高三 · 组合数学
(12 分) 按照下列要求, 分别求有多少种不同的方法? 用数字作答)

(1) 6 个不同的小球放入 4 个不同的盒子;

(2) 6 个不同的小球放入 4 个不同的盒子, 每个盒子至少一个小球;

（3） 6 个相同的小球放入 4 个不同的盒子, 每个盒子至少一个小球;

(4) 6 个不同的小球放入 4 个不同的盒子, 恰有 1 个空盒.
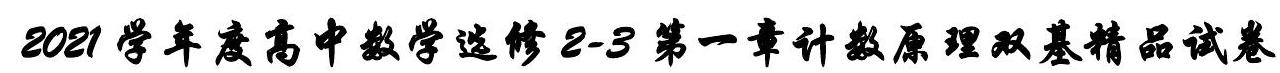
答案: (1) 4096;（2）1560；(3) 10; (4)2160.
解析: 答案:(1) 4096;（2）1560；(3) 10; (4)2160.

【解析】(1) $4^{6}=4096$.

(2) $\left(\frac{C_{6}^{2} C_{4}^{2} C_{2}^{1} C_{1}^{1}}{A_{2}^{2} A_{2}^{2}}+C_{6}^{3}\right) A_{4}^{4}=1560$.

(3) $C_{4}^{2}+4=10$ 或 $C_{5}^{2}=10$ 。

(4) $\left(C_{6}^{3} C_{3}^{2} C_{1}^{1}+\frac{C_{6}^{2} C_{4}^{2} C_{2}^{2}}{A_{3}^{3}}+C_{5}^{2}\right) A_{4}^{3}=2160$.

22.答案:（1）100800 个;（2）14400 个;（3） 5760 个;（4） 28800 个.

【解析】（1）分步完成：第一步在四个偶数中取三个，可有 $C_{4}^{3}$ 种情况;

第二步在五个奇数中取四个, 可有 $\mathrm{C}_{5}^{4}$ 种情况;

第三步三个偶数, 四个奇数进行排列, 可有 $\mathrm{A}_{7}^{7}$ 种情况,

所以符合题意的七位数有 $\mathrm{C}_{4}^{3} \mathrm{C}_{5}^{4} \mathrm{~A}_{7}^{7}=100800$ 个.

（2）上述七位数中，三个偶数排在一起的有 $C_{4}^{3} C_{5}^{4} A_{5}^{5} \mathrm{~A}_{3}^{3}=14400$.

（3）上述七位数中, 三个偶数排在一起, 四个奇数也排在一起的有 $C_{4}^{3} C_{5}^{4} A_{3}^{3} A_{4}^{4} A_{2}^{2}=5760$ 个.

（4）上述七位数中, 偶数都不相邻, 可先把四个奇数排好, 再将三个偶数分别插入 5 个空档,共有 $A_{5}^{4} C_{4}^{3} A_{5}^{3}=28800$ 个.